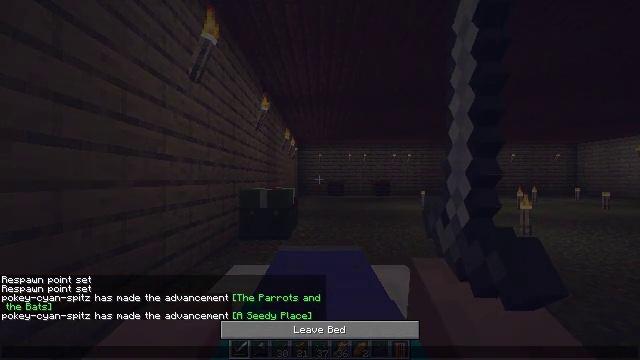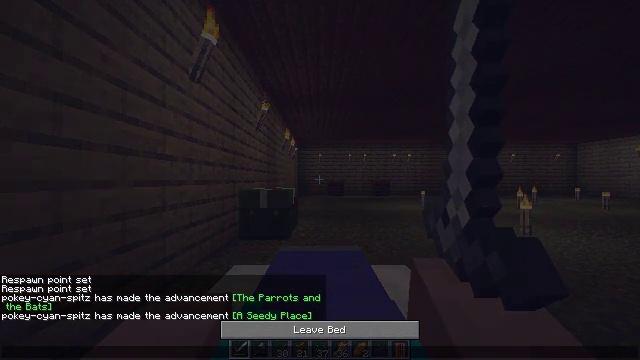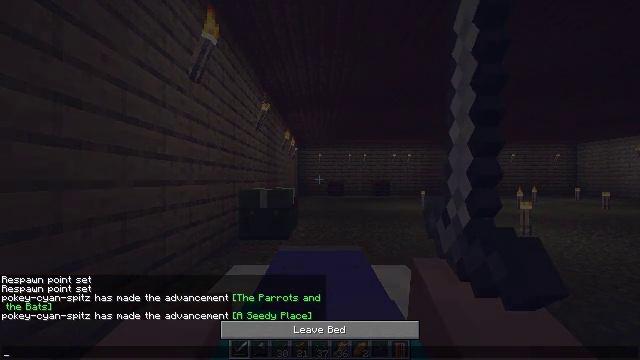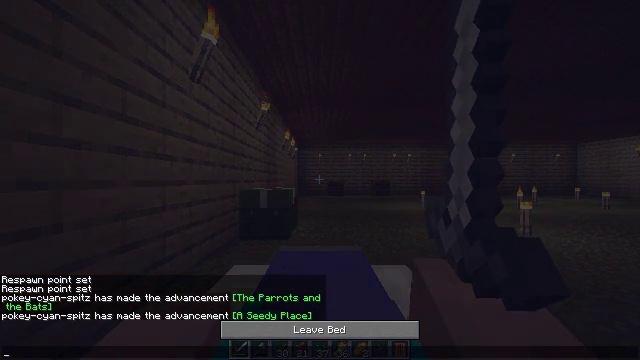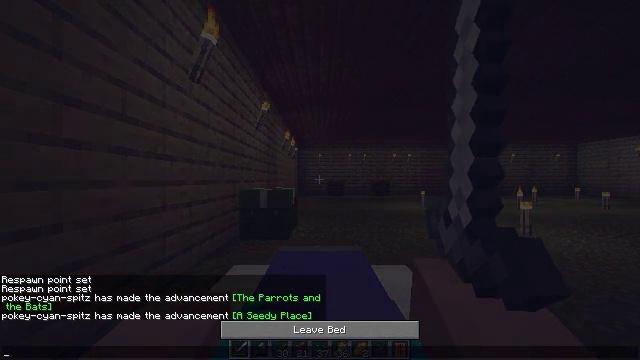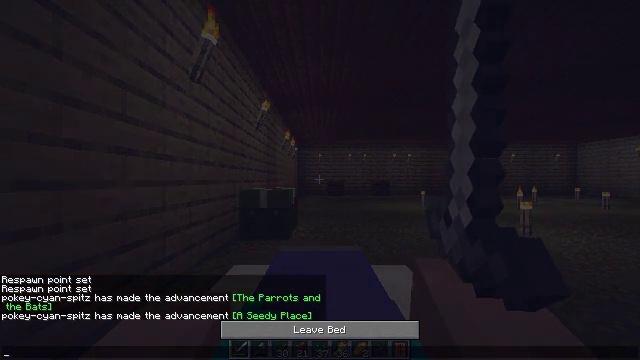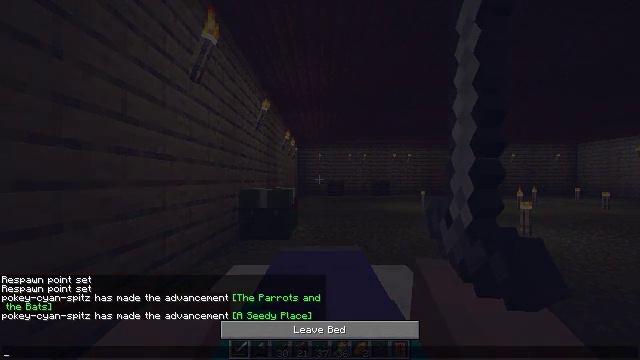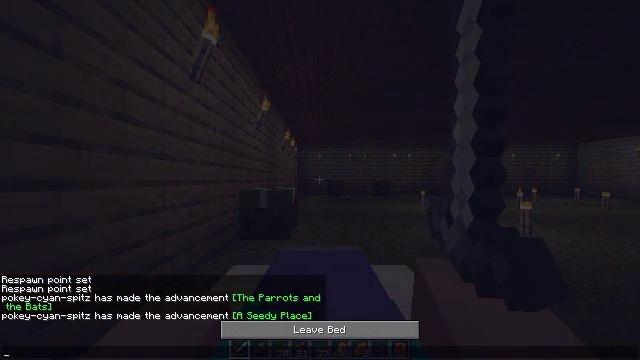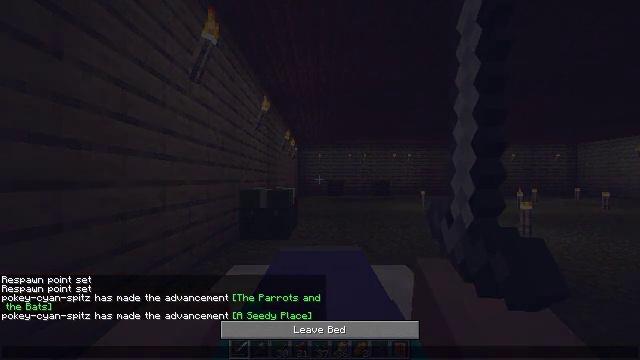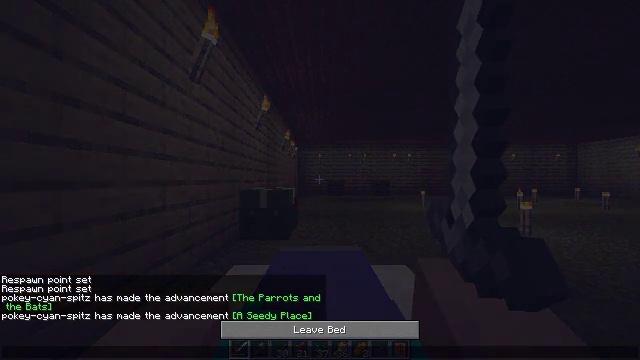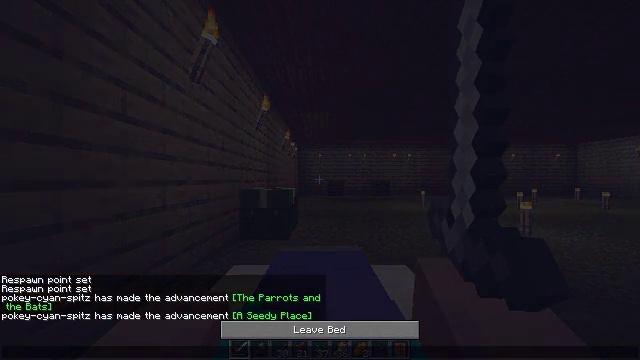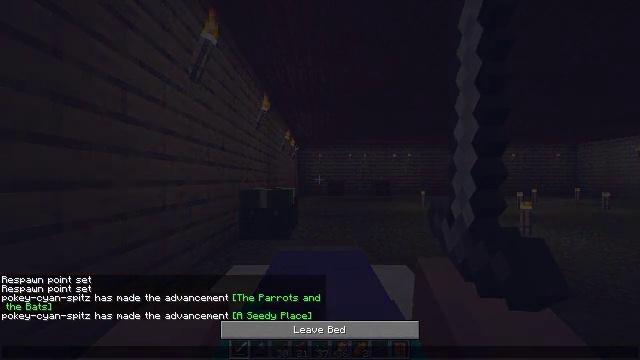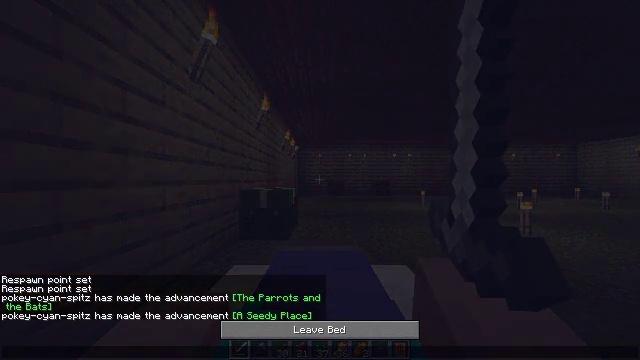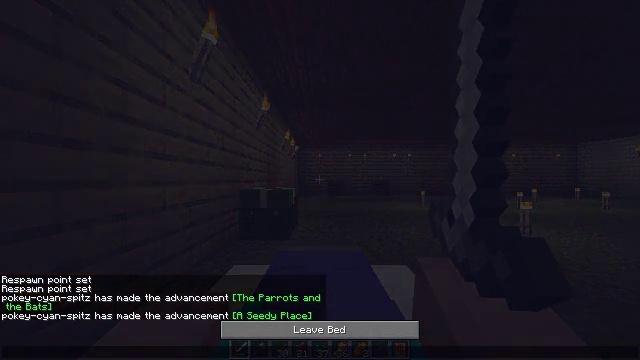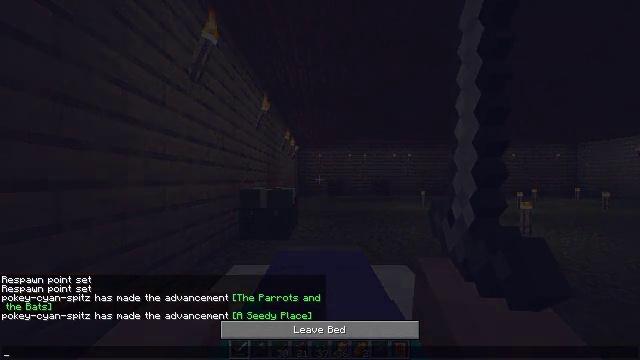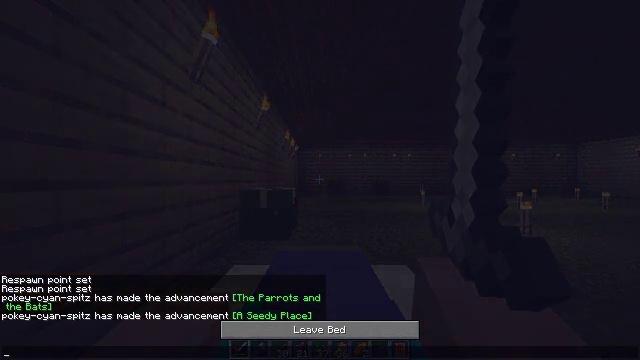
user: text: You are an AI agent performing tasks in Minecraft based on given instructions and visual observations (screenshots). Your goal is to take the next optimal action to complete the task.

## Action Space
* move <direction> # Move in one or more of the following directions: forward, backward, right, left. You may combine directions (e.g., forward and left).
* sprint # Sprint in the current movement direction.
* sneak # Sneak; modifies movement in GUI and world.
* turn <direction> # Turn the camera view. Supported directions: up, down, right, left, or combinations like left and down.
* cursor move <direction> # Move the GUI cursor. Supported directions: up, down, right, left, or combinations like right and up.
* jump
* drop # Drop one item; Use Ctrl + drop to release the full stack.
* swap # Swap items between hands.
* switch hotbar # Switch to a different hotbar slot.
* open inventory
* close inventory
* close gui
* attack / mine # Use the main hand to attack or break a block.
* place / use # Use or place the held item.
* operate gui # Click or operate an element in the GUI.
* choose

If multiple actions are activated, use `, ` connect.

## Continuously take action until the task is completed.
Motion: motion action
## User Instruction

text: Gather the acacia fence.
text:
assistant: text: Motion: no_op
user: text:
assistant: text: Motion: no_op
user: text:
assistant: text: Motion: no_op
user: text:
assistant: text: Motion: no_op
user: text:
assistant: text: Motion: no_op
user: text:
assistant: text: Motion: no_op
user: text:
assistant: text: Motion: no_op
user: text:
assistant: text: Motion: no_op
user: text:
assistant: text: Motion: no_op
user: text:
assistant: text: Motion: no_op
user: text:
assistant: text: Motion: no_op
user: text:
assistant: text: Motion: no_op
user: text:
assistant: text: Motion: no_op
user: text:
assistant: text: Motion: no_op
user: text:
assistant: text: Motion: no_op
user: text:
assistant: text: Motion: no_op
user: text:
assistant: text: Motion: no_op
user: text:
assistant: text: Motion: no_op
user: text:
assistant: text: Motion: no_op
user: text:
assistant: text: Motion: close gui
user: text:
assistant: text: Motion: no_op
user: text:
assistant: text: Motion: no_op
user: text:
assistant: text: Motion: no_op
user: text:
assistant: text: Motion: no_op
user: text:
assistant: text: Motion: no_op
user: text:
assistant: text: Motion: no_op
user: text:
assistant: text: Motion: no_op
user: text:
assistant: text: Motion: no_op
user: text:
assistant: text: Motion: no_op
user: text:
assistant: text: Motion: no_op